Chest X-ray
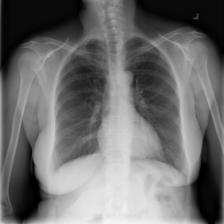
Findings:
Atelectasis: negative
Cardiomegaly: negative
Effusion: negative
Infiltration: negative
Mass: negative
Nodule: negative
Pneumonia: negative
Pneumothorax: negative
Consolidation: negative
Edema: negative
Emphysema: negative
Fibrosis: negative
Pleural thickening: negative
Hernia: negative